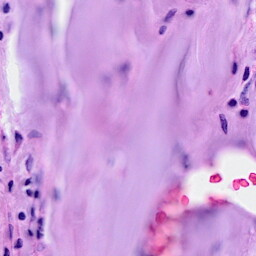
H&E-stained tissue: Breast